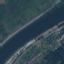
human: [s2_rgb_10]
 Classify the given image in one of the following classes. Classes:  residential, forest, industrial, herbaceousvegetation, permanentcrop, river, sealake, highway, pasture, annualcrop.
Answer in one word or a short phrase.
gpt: River